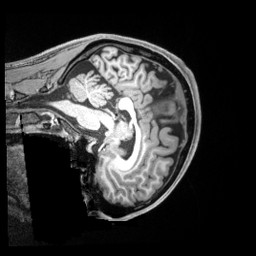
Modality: T1w
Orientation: sagittal
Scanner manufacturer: siemens
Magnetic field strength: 3 T
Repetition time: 2.5 s
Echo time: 0.00218 s